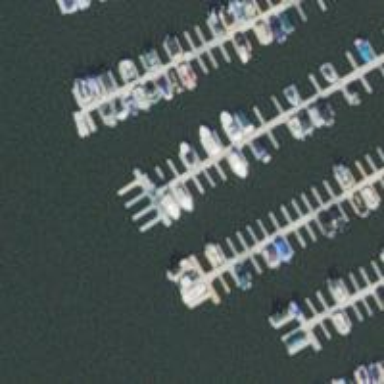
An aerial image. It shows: Man-made pier.